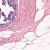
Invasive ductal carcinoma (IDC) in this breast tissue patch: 0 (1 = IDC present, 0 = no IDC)